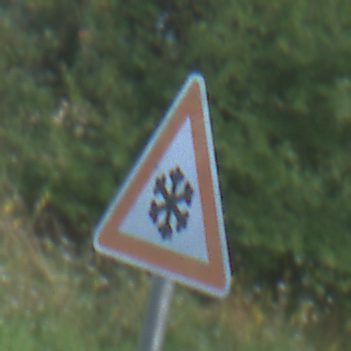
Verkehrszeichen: SchneeOderEisglaette
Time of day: MorningAfternoon
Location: Outdoor (Nature)
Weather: PartlyCloudy
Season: NotSpecified
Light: Natural